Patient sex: M
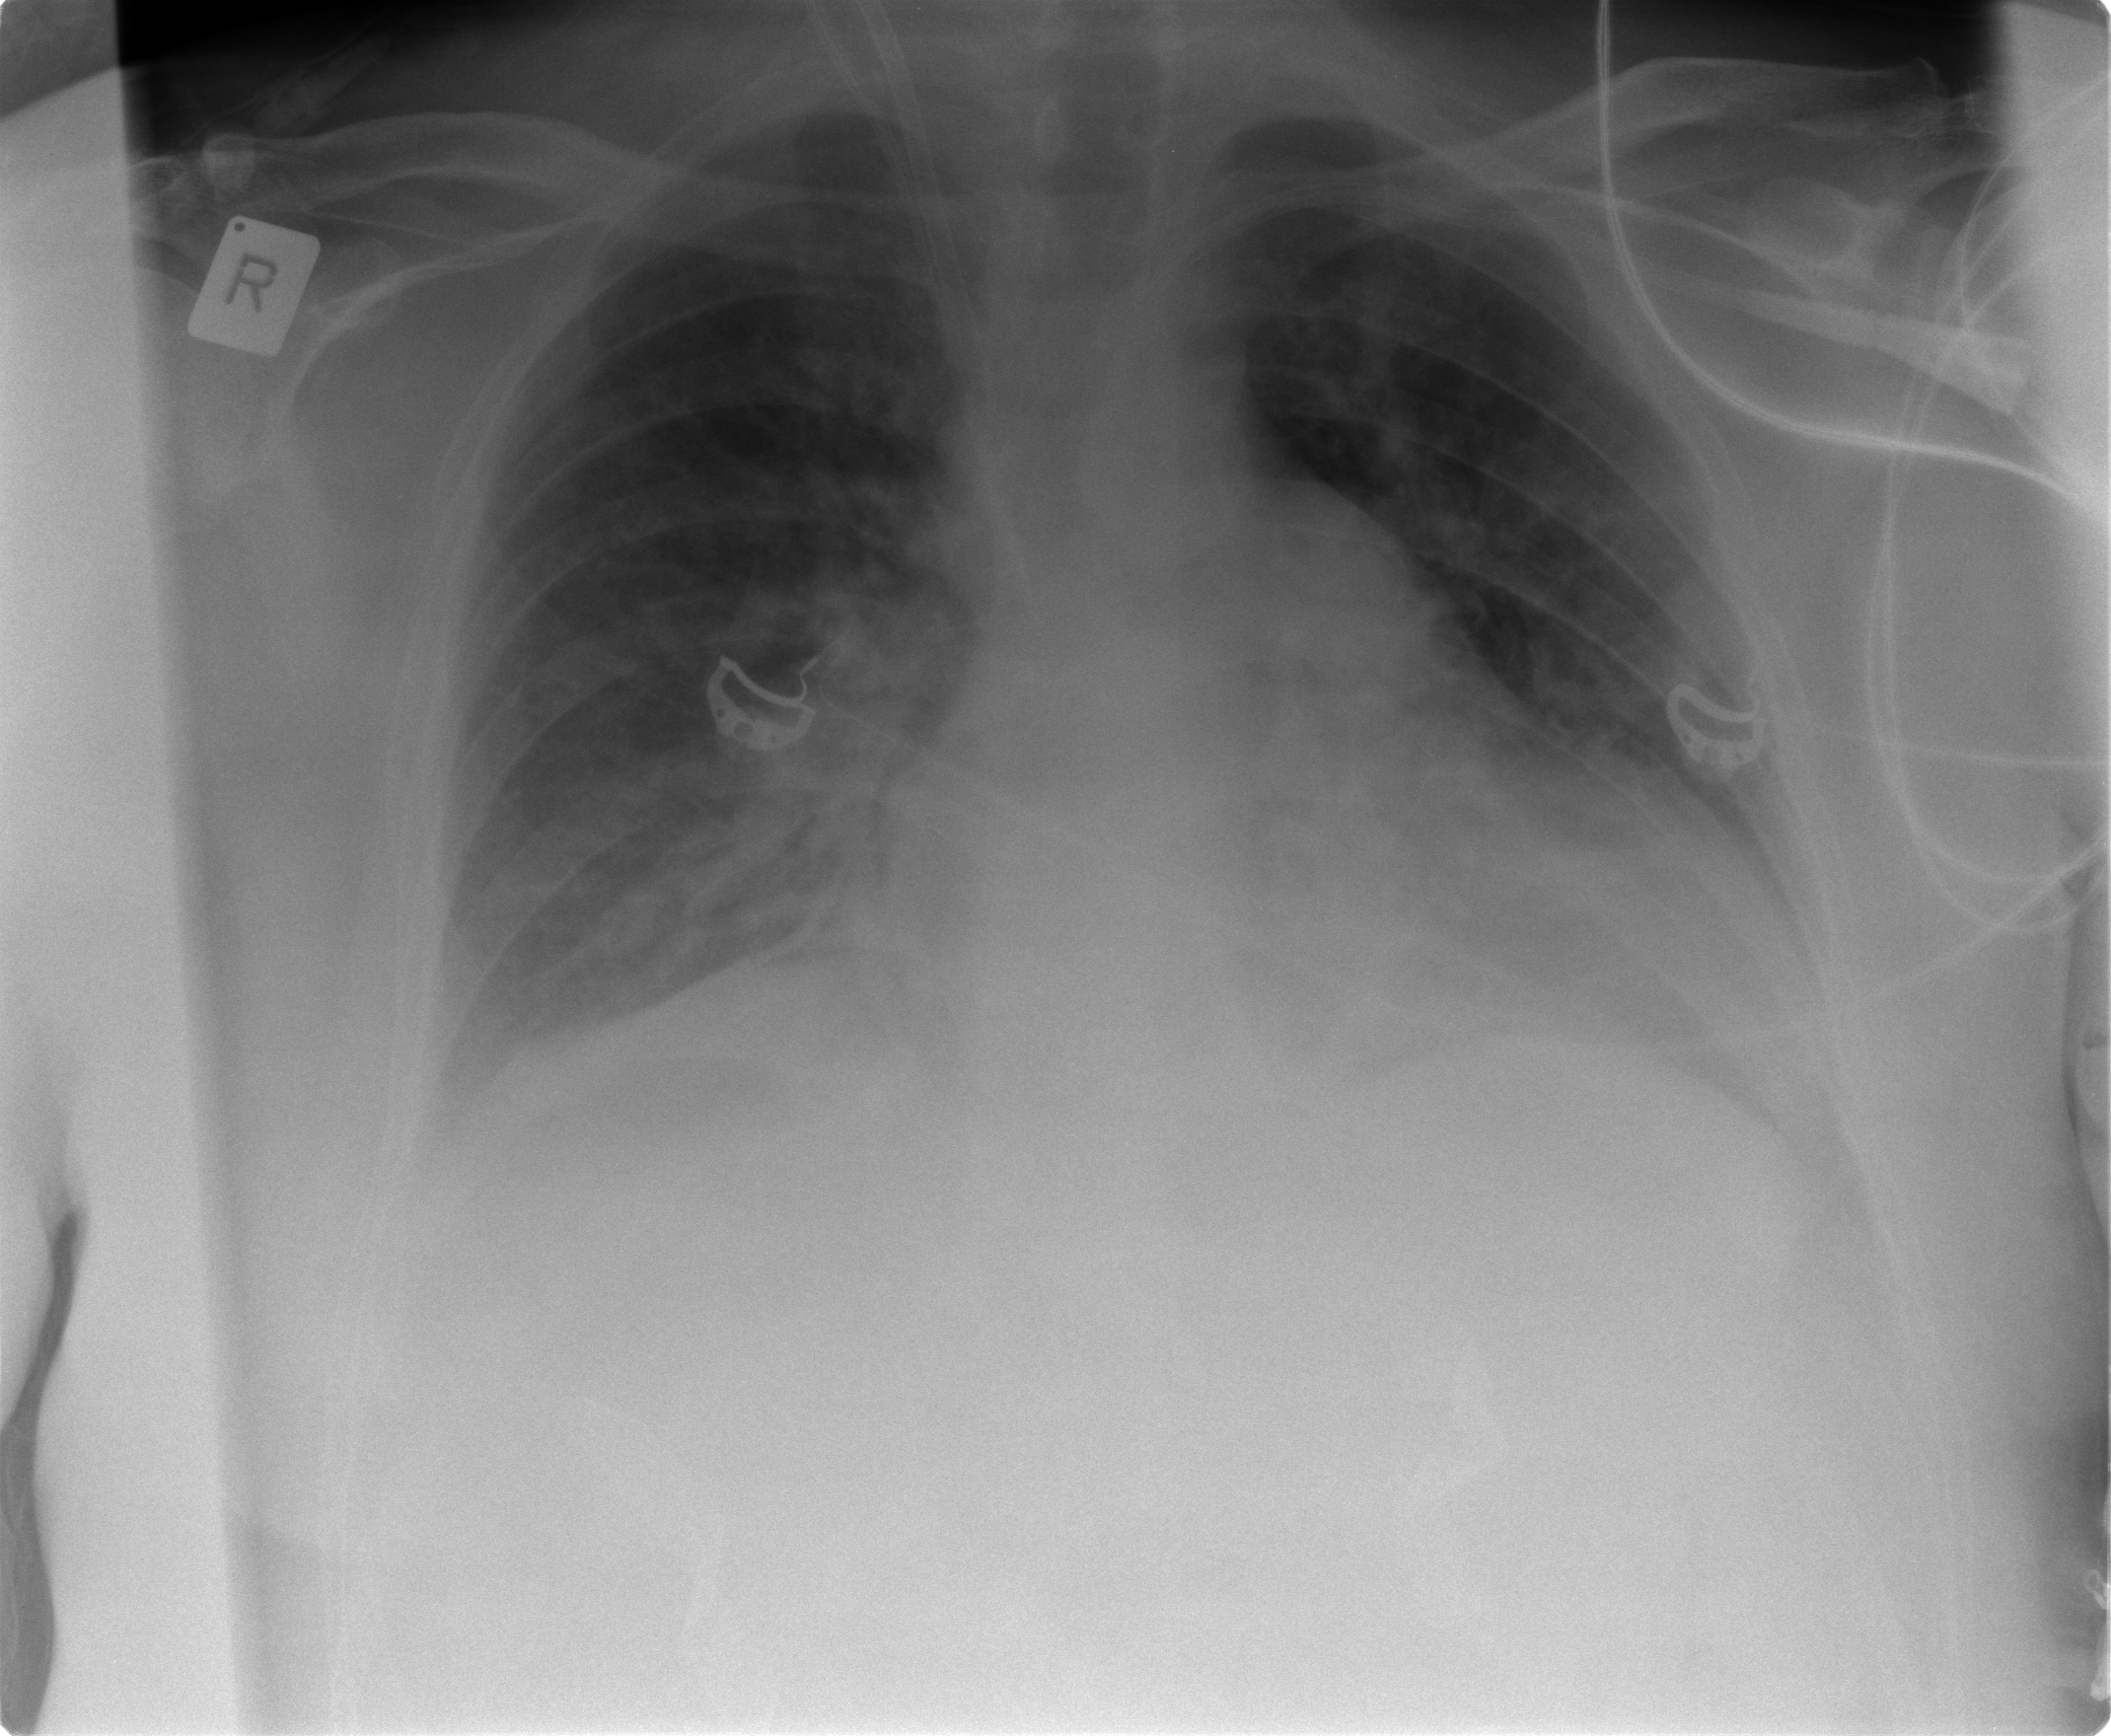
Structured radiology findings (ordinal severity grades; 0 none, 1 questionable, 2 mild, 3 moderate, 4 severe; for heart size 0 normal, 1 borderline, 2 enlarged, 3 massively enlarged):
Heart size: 2
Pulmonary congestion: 0
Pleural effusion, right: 2
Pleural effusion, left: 2
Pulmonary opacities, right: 0
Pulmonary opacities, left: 0
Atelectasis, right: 0
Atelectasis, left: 0